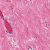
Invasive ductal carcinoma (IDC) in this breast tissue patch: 0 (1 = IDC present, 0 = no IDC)